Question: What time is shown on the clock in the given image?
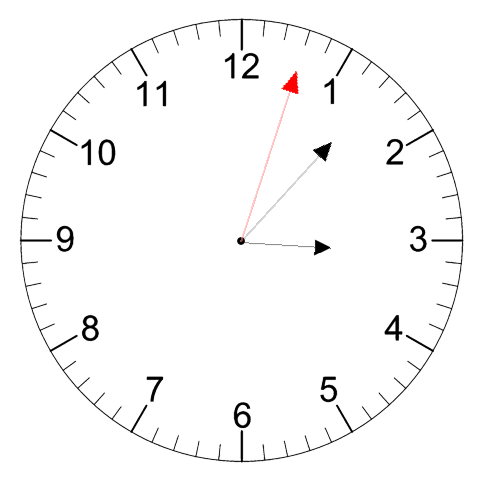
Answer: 03:07:03